Question: for first time i want to use my own tooltip script (because i don't know how to set image corners in qtip/qtip2 )
I created this JSfiddle <URL>
here is an image of what i would like:

Any idea why the left, right, bottom images (now only using colors as bg) are not displayed?? thanks!
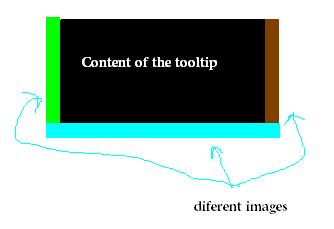
Answer: Well this is closer. Have fun with it. <URL>
Basically all you needed to do was use absolute positioning and % widths/heights